Question: I am new to D3 and have been working along with examples and changing correcting my code using those examples,
Below is my D3 Code and it works well except the bar chart is not scaled, I seem to not understand the error on my part.
The data is coming from a TSV file and has 2 columns, 1- Categorical 2- Numerical.

'''
<script type = "text/javascript">
var margin = { top:80, bottom:80, right:80, left:80},
width = 960 - margin.left-margin.right,
height = 500 - margin.top - margin.bottom;
var svg = d3.select("body").append("svg")
.attr("width",width + margin.left + margin.right)
.attr("height",height + margin.top + margin. bottom)
.append("g")
.attr("transform", "translate("+margin.left+"," + margin.bottom+")");
d3.tsv("ticket.tsv",function(error, data) {
dataset = data.map(function(d) { return [d["ticket"],+d["num"] ] ;})
var xScale = d3.scale.ordinal()
.domain(data.map(function(d){ return [d.ticket];}))
.rangeRoundBands([0,width],0.1);
var yScale = d3.scale.linear()
.domain([0,d3.max(data,function(d) { return Math.max([d.num]);})])
.range([height, 0]);
var rect = svg.selectAll("rect")
.data(data)
.enter()
.append("rect")
.attr("x",function(d,i) { return xScale(d.ticket);})
.attr("y",function (d) { return height - (yScale (d.num)) ;})
.attr("height",function (d) { return d.num;})
.attr("width",xScale.rangeBand())
.attr("fill","orange");
var xAxis = d3.svg.axis()
.scale(xScale)
.orient("bottom");
var yAxis = d3.svg.axis()
.scale(yScale)
.orient("left");
svg.append("g")
.attr("class", "axis")
.attr("transform", "translate(0"+","+(height)+")")
.call(xAxis);
svg.append("g")
.attr("class", "axis")
.call(yAxis);
;});
</script>
'''
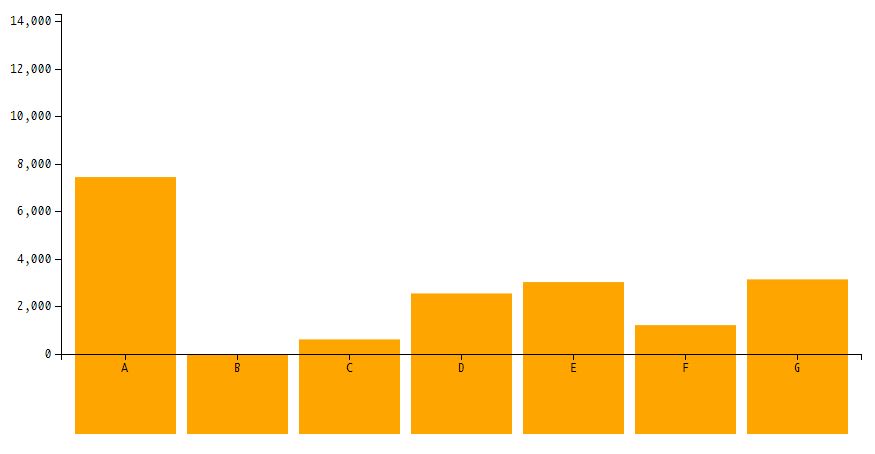
Answer: Here is the Solved Code and Picture,

'''
<script type = "text/javascript">
var margin = { top:80, bottom:80, right:80, left:80},
width = 960 - margin.left-margin.right,
height = 500 - margin.top - margin.bottom;
var svg = d3.select("body").append("svg")
.attr("width",width + margin.left + margin.right)
.attr("height",height + margin.top + margin. bottom)
.append("g")
.attr("transform", "translate("+margin.left+"," + margin.bottom+")");
d3.tsv("tickets.tsv",function(error, data) {
dataset = data.map(function(d) { return [d["ticket"],+d["num"] ] ;})
var xScale = d3.scale.ordinal()
.domain(data.map(function(d){ return [d.ticket];}))
.rangeRoundBands([0,width],0.1);
var yScale = d3.scale.linear()
.domain([0,d3.max(data,function(d) { return Math.max([d.num]);})])
.range([height,0]);
var rect = svg.selectAll("rect")
.data(data)
.enter()
.append("rect")
.attr("x",function(d) { return xScale(d.ticket);})
.attr("y",function (d) { return yScale (d.num) ;})**//I made the change HERE**
.attr("height",function (d) { return height - yScale(d.num);})**// and HERE**
.attr("width",xScale.rangeBand())
.attr("fill","orange");
var xAxis = d3.svg.axis()
.scale(xScale)
.orient("bottom");
var yAxis = d3.svg.axis()
.scale(yScale)
.orient("left");
svg.append("g")
.attr("class", "axis")
.attr("transform", "translate(0"+","+(height)+")")
.call(xAxis);
svg.append("g")
.attr("class", "axis")
.call(yAxis);
;});
</script>
'''